Field crop: maize
Growth stage: 2
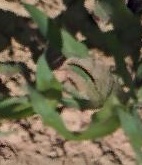
Species: maize